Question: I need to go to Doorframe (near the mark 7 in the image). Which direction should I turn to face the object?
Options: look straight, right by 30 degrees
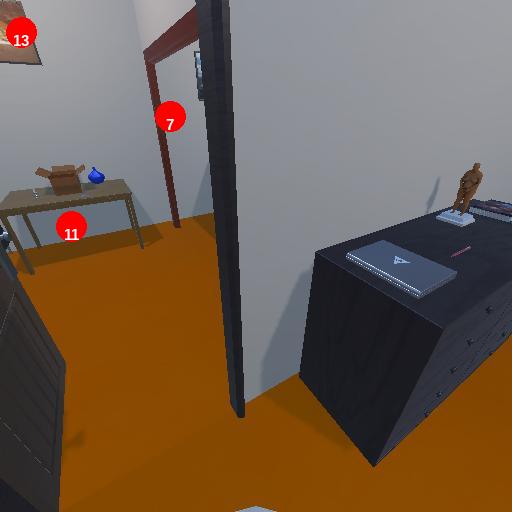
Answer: look straight